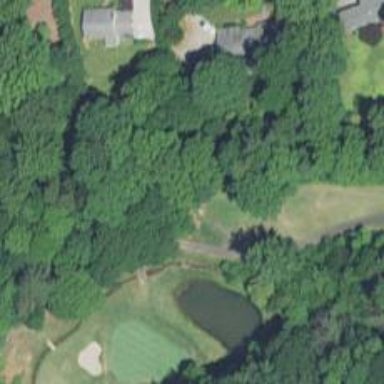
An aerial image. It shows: Path for both roads and golfers.